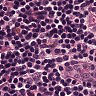
Metastatic tissue present: no